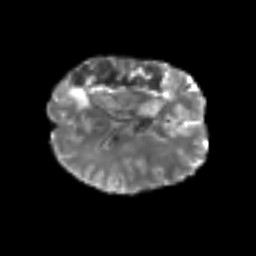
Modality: T2w
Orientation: axial
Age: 39
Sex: female
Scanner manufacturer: siemens
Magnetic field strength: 3 T
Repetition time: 6.1 s
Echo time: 0.101 s